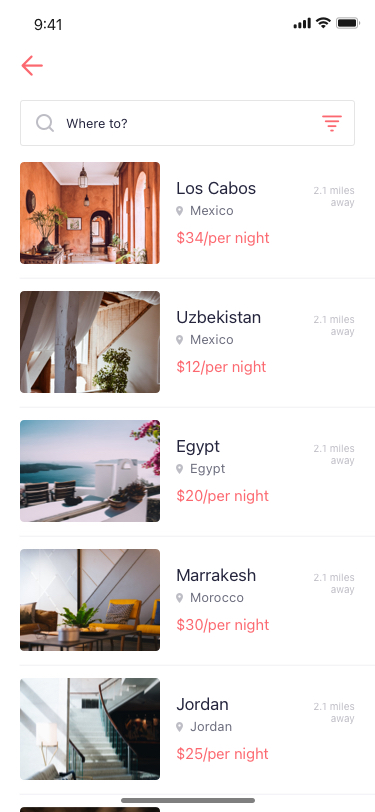
Text in this UI design:
Where to?